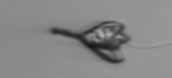
Label: Pyramimonas_longicauda